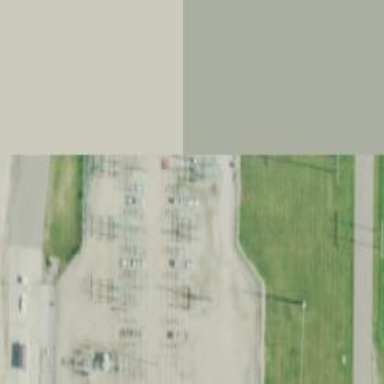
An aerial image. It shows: Switch used for power control.